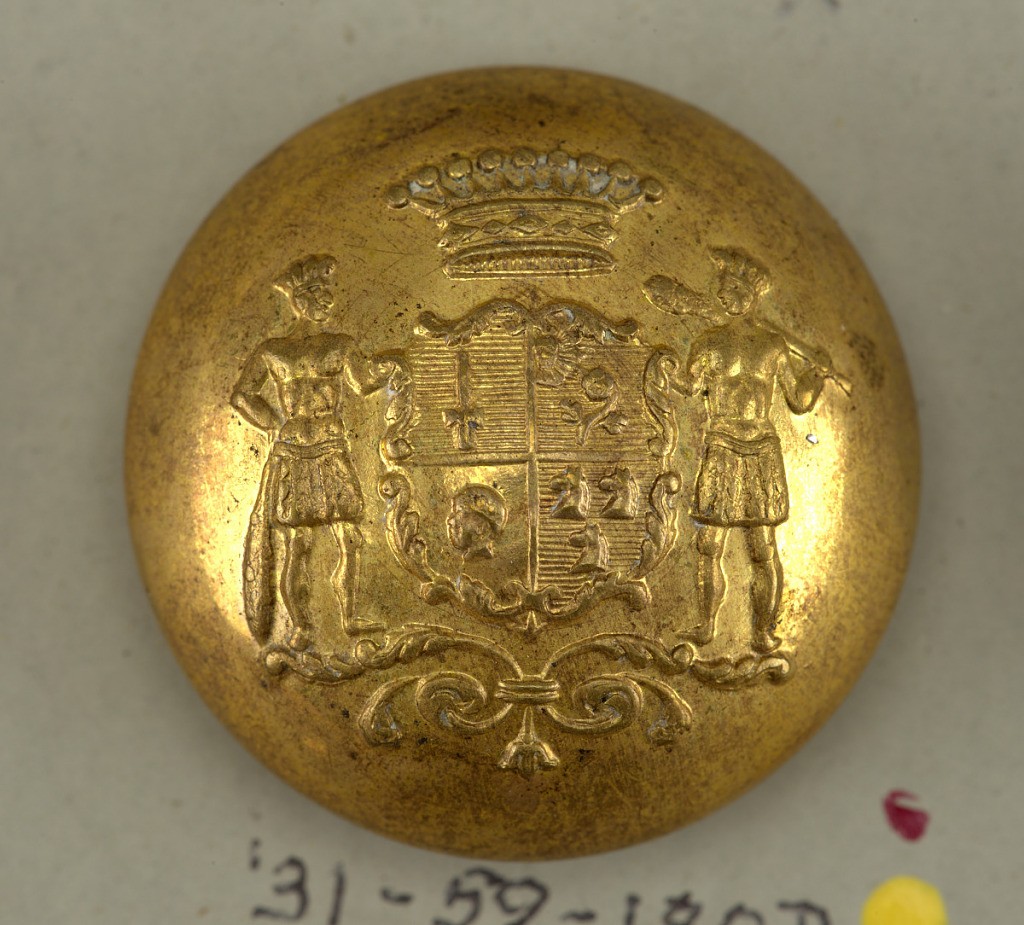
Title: Button
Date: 19th century
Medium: brass
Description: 1931-59-180-d: shield showing coat of arms [sword, blazing sun, a...